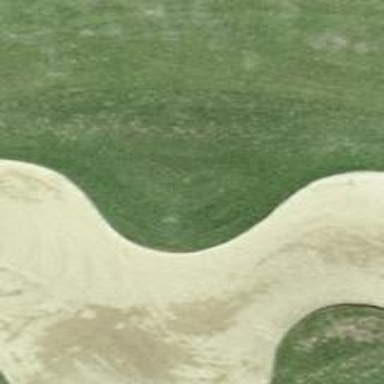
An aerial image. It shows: Sand bunker on golf course.